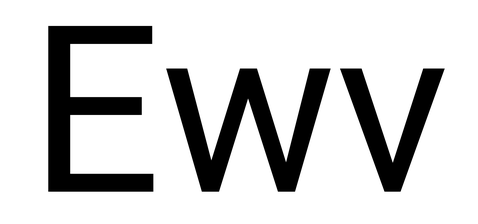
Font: Roboto_Regular